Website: walmart
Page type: payment
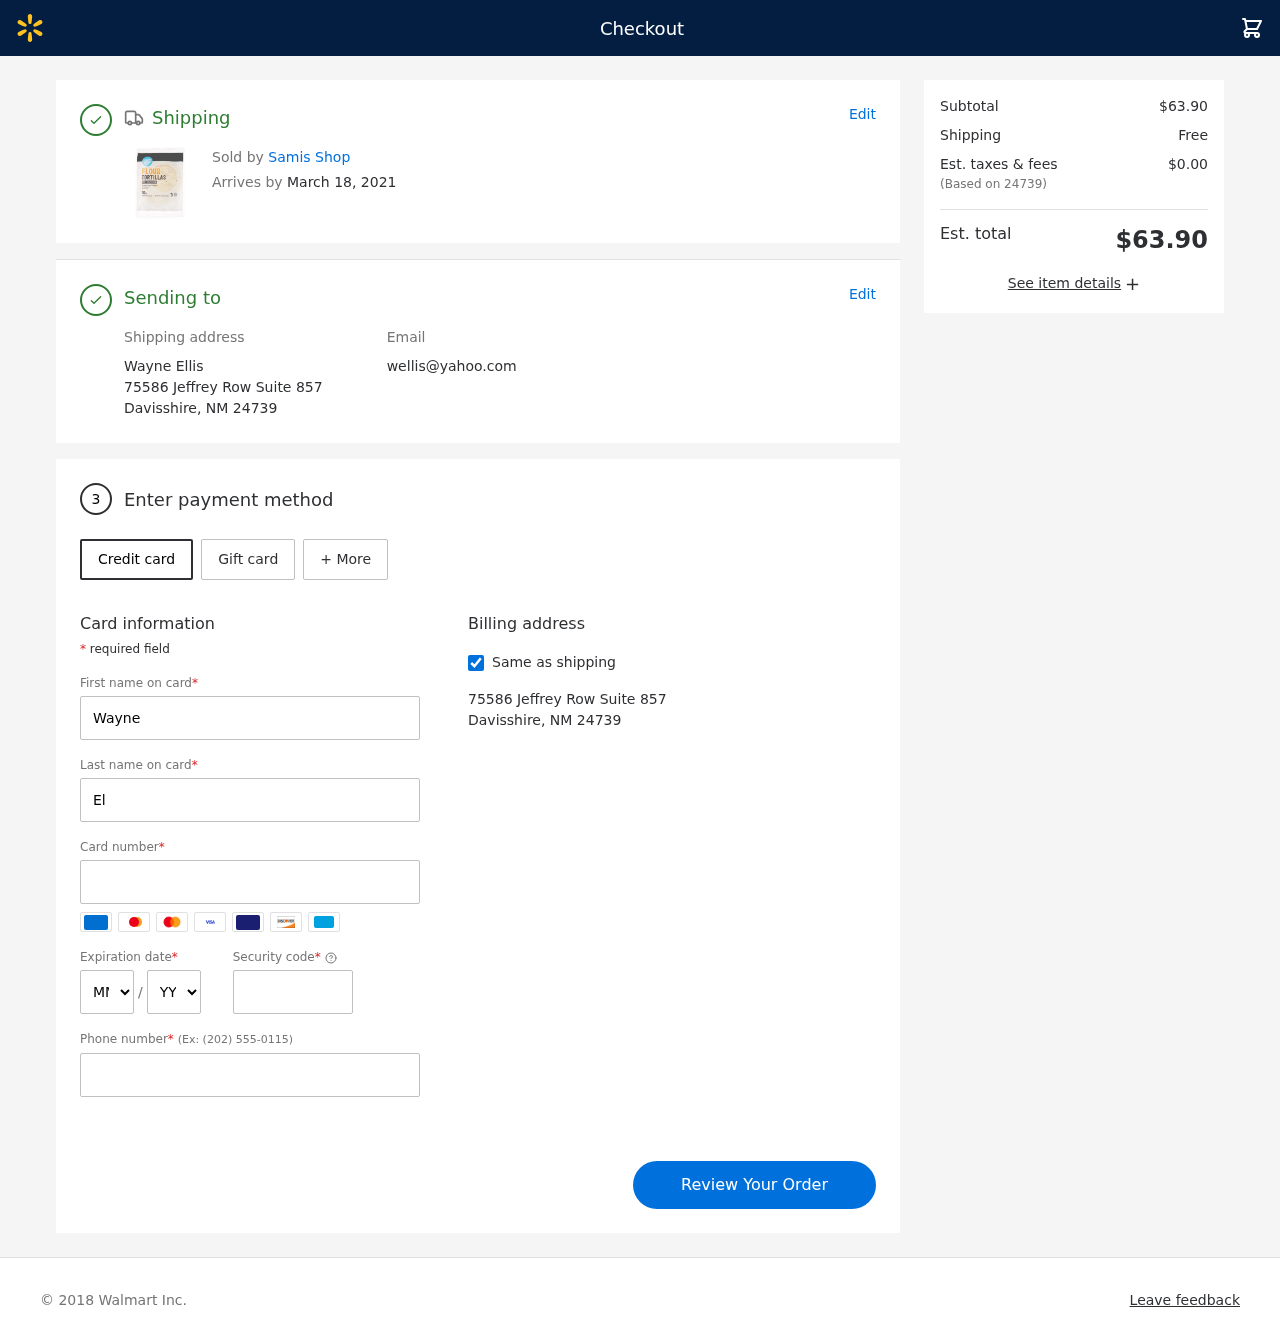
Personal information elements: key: PII_CARD_CVV
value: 852
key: PII_CARD_EXPIRY_MONTH
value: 06
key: PII_CARD_EXPIRY_YEAR
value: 29
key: PII_CARD_NUMBER
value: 2258 1672 9057 2371
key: PII_CITY_STATE_ZIP
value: Davisshire, NM 24739
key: PII_EMAIL
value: wellis@yahoo.com
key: PII_FIRSTNAME
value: Wayne
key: PII_FULLNAME
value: Wayne Ellis
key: PII_LASTNAME
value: Ellis
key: PII_PHONE
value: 9073081897
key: PII_POSTCODE
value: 24739
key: PII_STREET
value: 75586 Jeffrey Row Suite 857
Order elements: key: ORDER_DELIVERY_DATE
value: March 18, 2021
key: ORDER_SUBTOTAL
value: $63.90
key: ORDER_SHIPPING_COST
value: Free
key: ORDER_TAX
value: $0.00
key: ORDER_TOTAL
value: $63.90